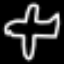
Label: airplane